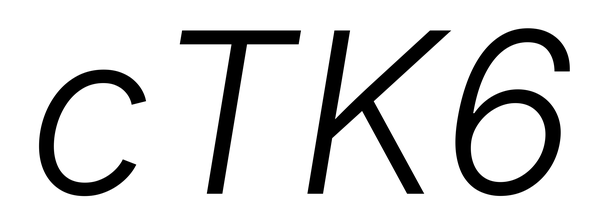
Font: Inter-Italic_Light_Italic